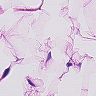
Metastatic tissue present: no